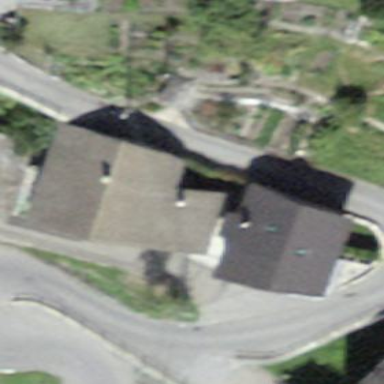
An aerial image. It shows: Simple and straightforward house.